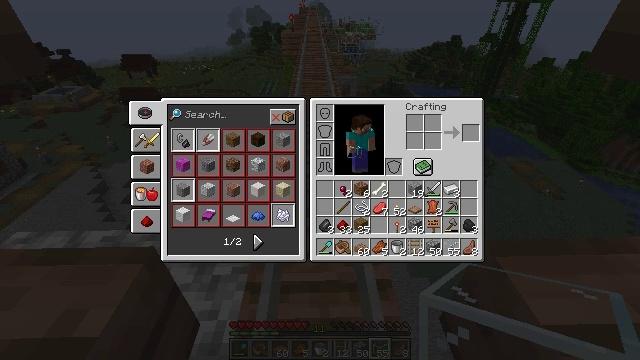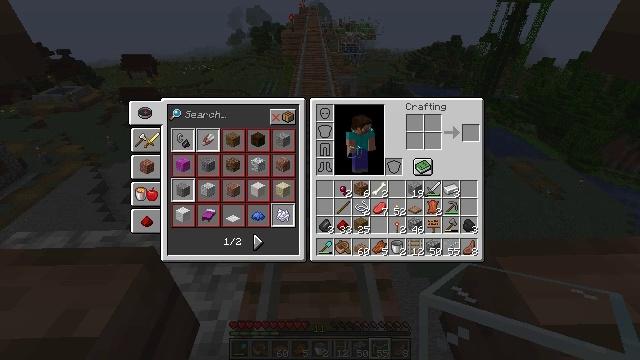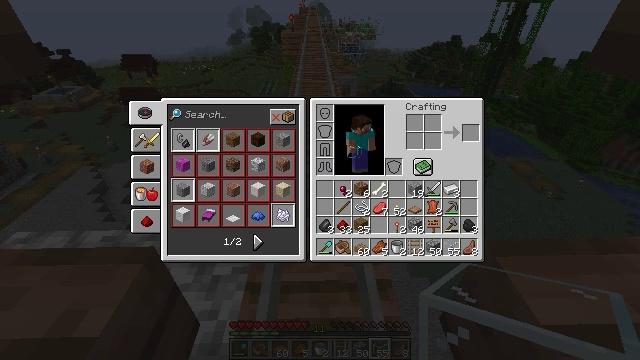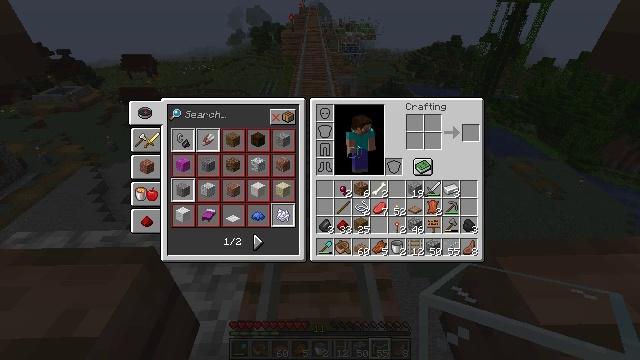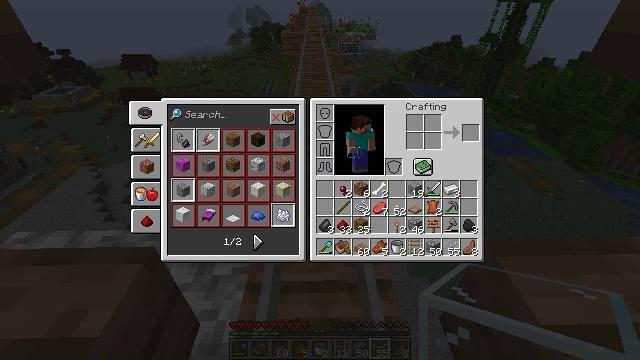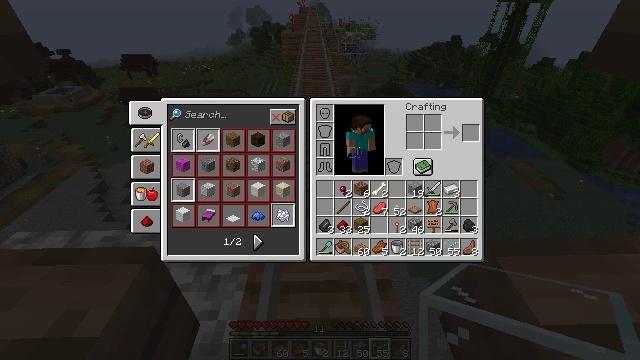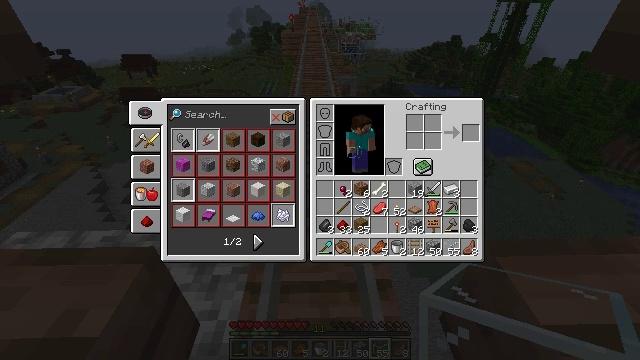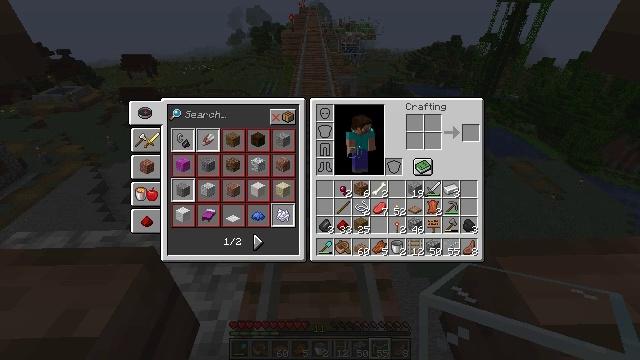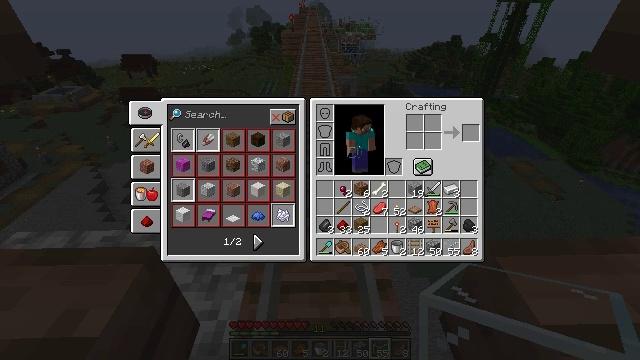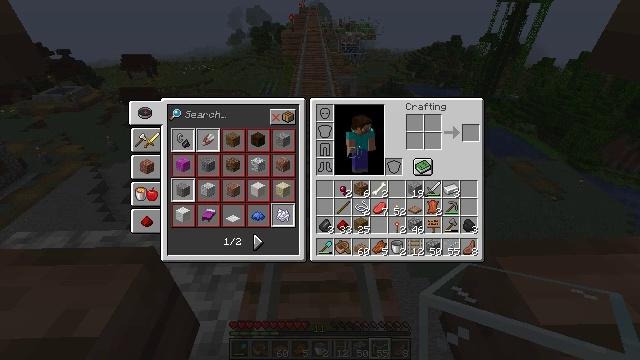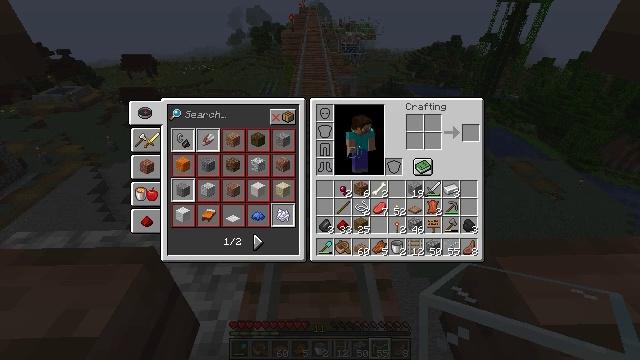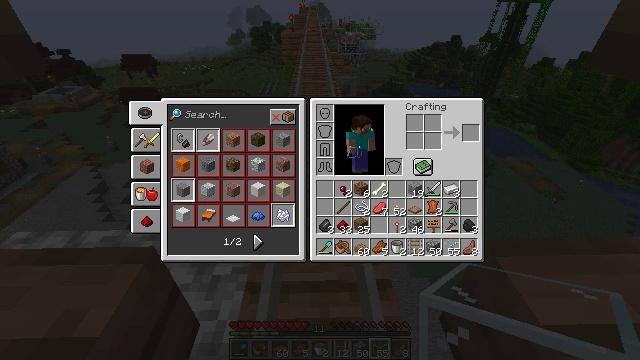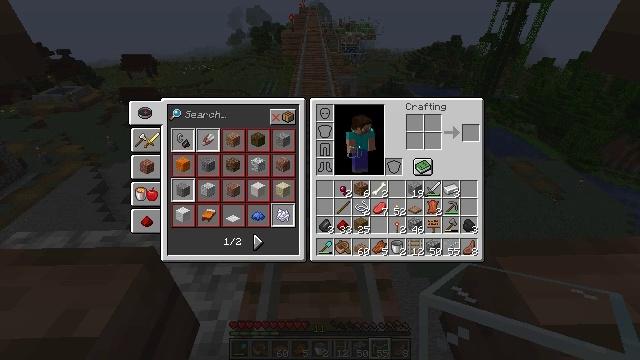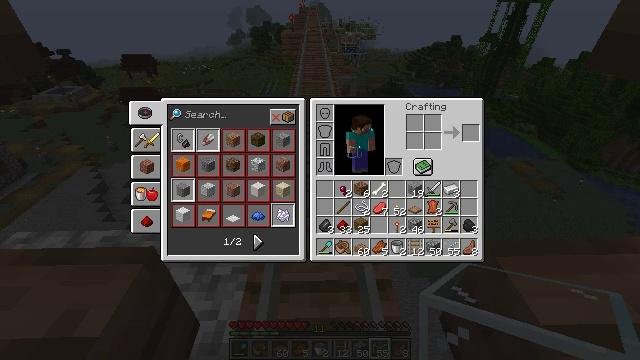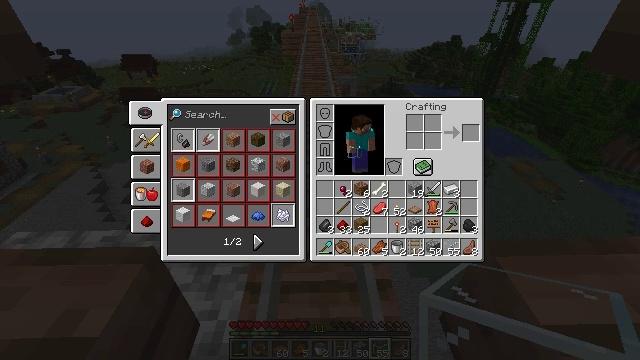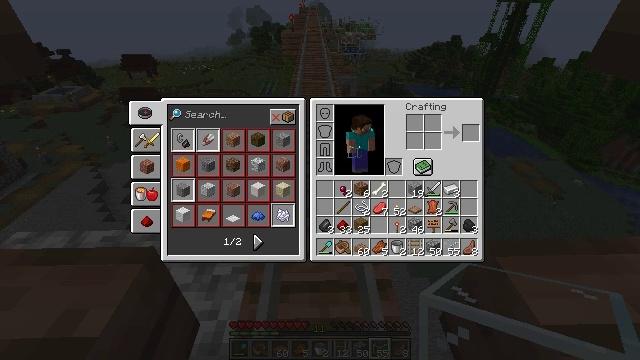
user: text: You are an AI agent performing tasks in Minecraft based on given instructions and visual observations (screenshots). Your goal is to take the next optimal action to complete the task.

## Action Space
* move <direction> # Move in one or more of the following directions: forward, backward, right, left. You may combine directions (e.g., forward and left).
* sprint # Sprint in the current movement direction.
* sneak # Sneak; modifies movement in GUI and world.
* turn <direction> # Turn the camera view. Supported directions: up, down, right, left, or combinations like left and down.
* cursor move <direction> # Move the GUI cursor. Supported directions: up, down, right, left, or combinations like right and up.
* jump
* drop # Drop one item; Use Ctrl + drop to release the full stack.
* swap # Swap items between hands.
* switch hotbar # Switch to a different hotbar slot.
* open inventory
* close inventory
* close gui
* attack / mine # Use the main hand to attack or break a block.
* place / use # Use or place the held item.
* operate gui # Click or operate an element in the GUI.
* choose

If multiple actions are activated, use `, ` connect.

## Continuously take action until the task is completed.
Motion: motion action
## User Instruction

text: Mine the glass to clear the view.
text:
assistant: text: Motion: no_op
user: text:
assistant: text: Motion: no_op
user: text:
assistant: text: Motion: no_op
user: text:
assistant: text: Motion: no_op
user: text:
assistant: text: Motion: no_op
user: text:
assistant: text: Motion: no_op
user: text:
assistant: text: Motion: no_op
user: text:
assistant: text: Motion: no_op
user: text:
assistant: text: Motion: no_op
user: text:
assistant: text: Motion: no_op
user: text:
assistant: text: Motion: no_op
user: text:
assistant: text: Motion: no_op
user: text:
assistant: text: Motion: no_op
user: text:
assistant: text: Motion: no_op
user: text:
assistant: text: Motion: no_op
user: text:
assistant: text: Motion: no_op
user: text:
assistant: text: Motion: no_op
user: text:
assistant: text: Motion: no_op
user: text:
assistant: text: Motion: no_op
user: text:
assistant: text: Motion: no_op
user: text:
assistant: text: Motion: no_op
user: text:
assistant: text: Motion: no_op
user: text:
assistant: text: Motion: no_op
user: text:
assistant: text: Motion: no_op
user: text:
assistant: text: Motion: no_op
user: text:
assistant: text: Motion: no_op
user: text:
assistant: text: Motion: no_op
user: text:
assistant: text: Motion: no_op
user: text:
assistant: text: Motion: no_op
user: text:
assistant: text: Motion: no_op